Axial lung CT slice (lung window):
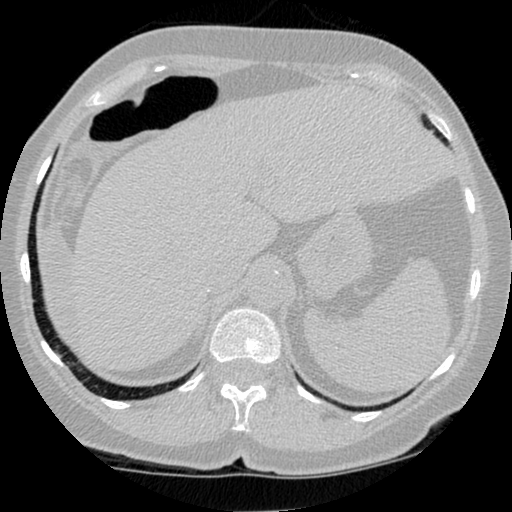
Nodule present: no